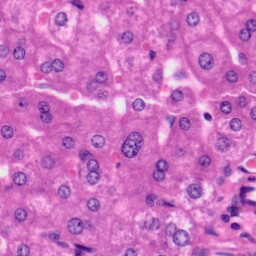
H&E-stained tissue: Liver